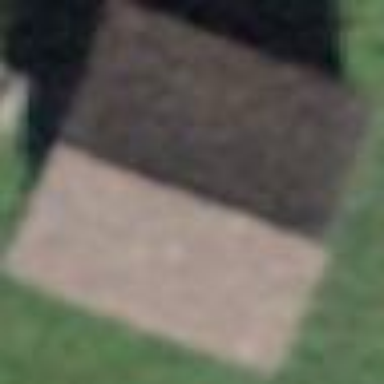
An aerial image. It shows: Shed.